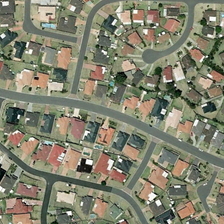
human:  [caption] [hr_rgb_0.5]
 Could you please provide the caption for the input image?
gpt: many buildings and some green sparsely distributed trees are in a dense residential area .

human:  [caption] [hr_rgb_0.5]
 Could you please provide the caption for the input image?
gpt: many buildings and some green sparsely distributed trees are in a dense residential area .

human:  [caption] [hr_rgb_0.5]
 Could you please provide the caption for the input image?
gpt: the residential buildings on both sides of the road are neatly arranged .

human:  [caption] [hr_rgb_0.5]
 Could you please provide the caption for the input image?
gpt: residential buildings are neatly arranged in different colors .

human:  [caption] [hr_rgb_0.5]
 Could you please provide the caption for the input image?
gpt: the residential buildings on both sides of the road are neatly arranged .